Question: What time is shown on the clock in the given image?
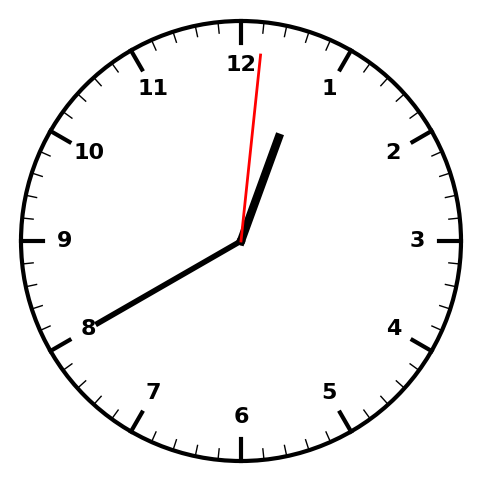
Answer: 12:40:01